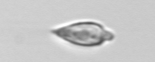
Label: Oxytoxum